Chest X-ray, AP view. Patient: 60 years old, sex M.
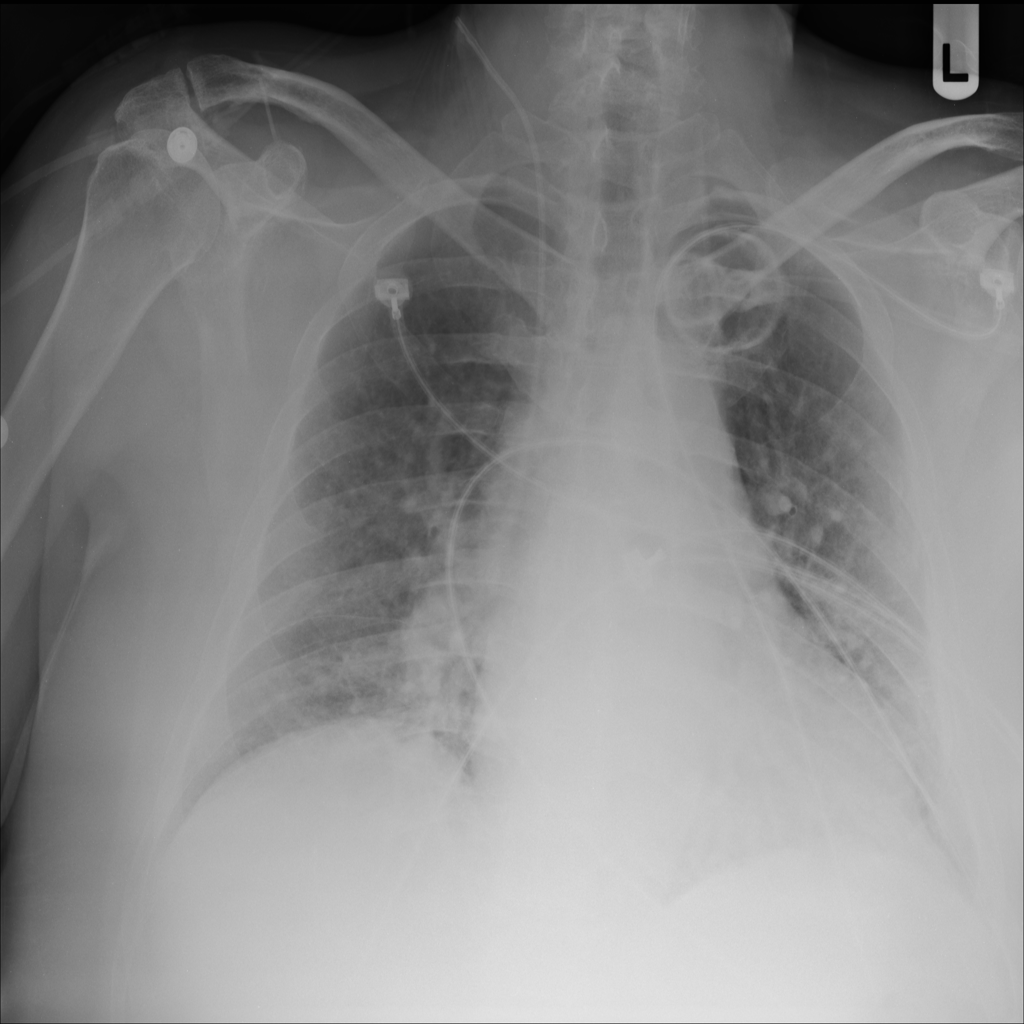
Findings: No Finding